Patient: sex F, age 26
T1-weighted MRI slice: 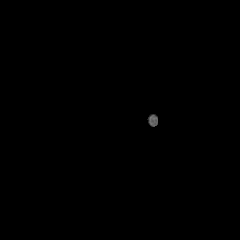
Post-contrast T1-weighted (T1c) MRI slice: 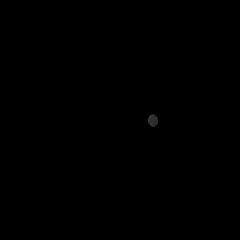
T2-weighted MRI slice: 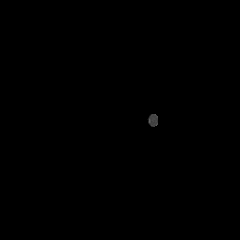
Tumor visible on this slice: no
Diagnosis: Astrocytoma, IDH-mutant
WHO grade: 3